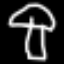
Label: mushroom